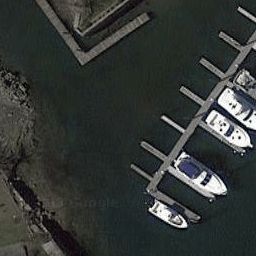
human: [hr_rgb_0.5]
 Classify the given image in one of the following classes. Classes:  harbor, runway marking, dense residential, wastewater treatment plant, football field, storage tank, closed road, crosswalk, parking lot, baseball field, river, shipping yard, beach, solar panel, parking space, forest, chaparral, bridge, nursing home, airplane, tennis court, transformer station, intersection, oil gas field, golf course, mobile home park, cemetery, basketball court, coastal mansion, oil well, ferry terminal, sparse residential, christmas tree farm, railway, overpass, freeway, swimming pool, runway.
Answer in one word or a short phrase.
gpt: harbor